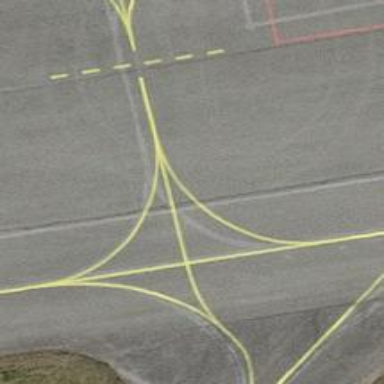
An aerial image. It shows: View of taxiway at the airport.